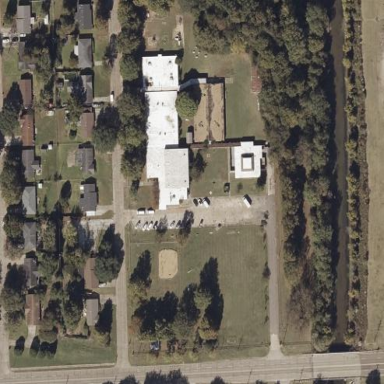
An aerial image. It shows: School providing education.